Brain MRI, t1w sequence, axial 2D slice.
Patient: age 29, sex F, weight 95 kg, height 1.95 m
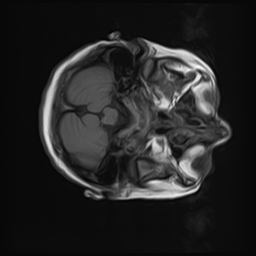